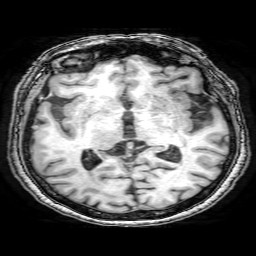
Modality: T1w
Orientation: coronal
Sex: female
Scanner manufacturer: philips
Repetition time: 0.008175 s
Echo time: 0.00376 s